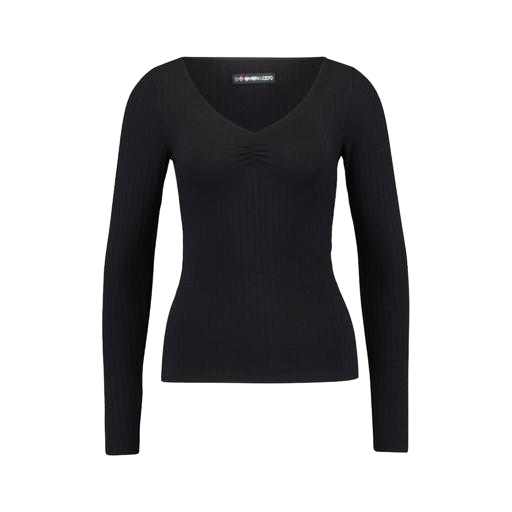
black long-sleeve v-neck top, black henley long-sleeved ribbed-jersey top, black v-neck top only macy, white background